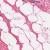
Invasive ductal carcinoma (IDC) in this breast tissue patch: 0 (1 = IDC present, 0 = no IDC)